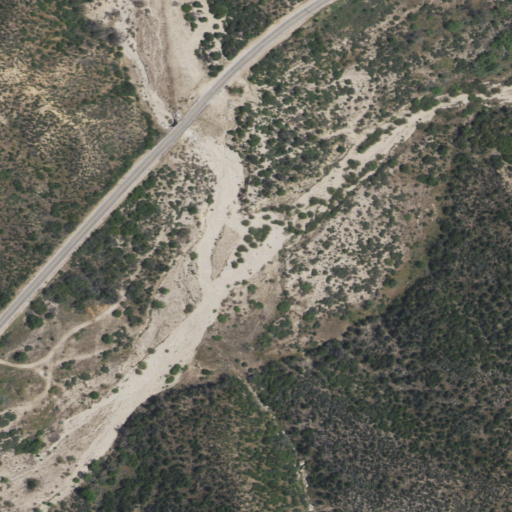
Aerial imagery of valley in California named Deer Canyon containing shrub, grassland, open development, and low intensity development